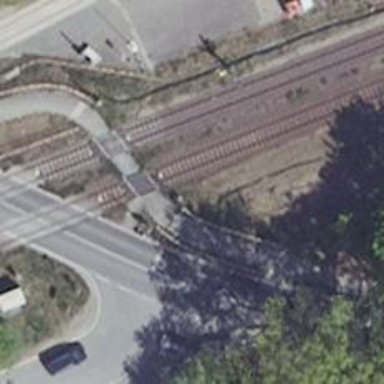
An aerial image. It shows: Full barrier at railway crossing.